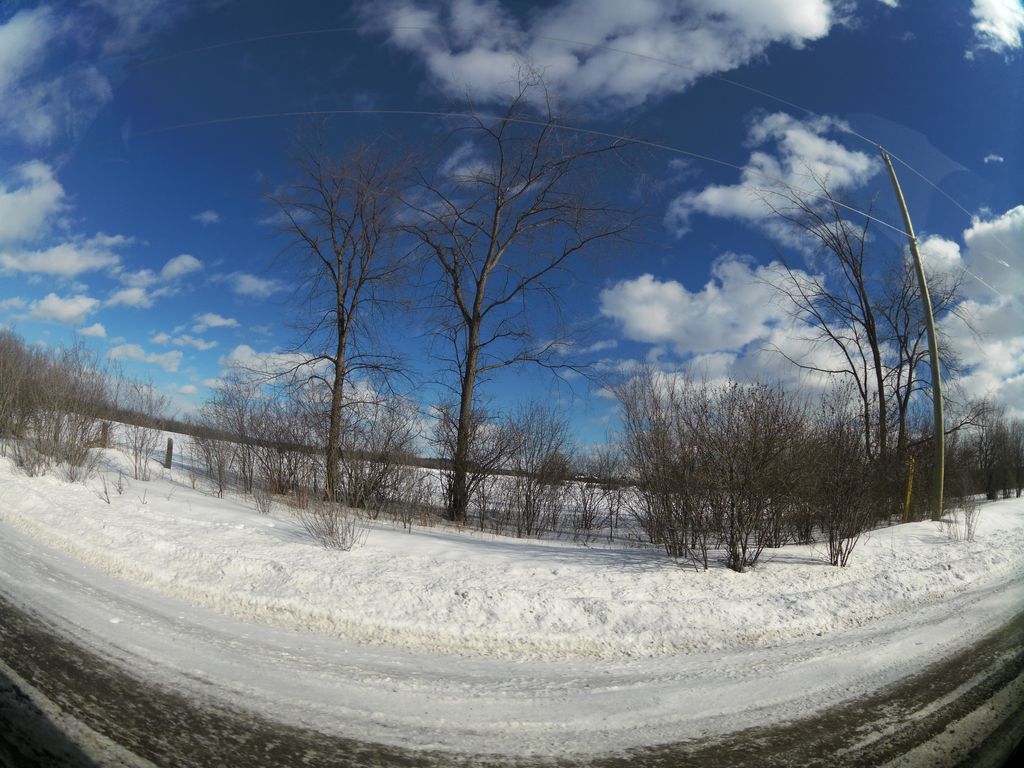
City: ottawa-gatineau